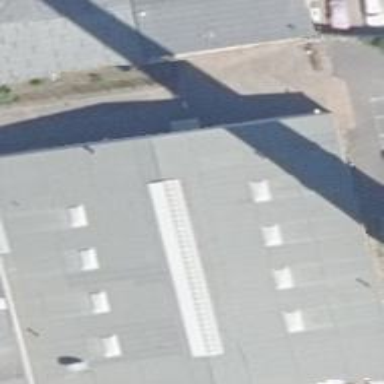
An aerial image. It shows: Commercial building.